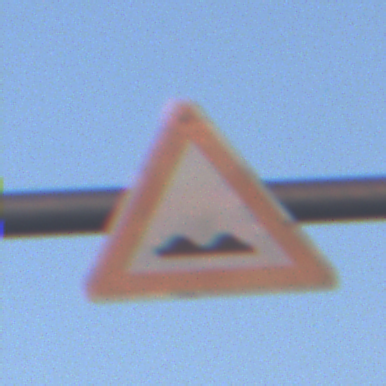
Verkehrszeichen: UnebeneFahrbahn
Umgebung: Outdoor, Urban
Tageszeit: SunriseSunset
Wetter: Clear
Licht: Natural
Jahreszeit: NotSpecified
Kontrast: MediumContrast